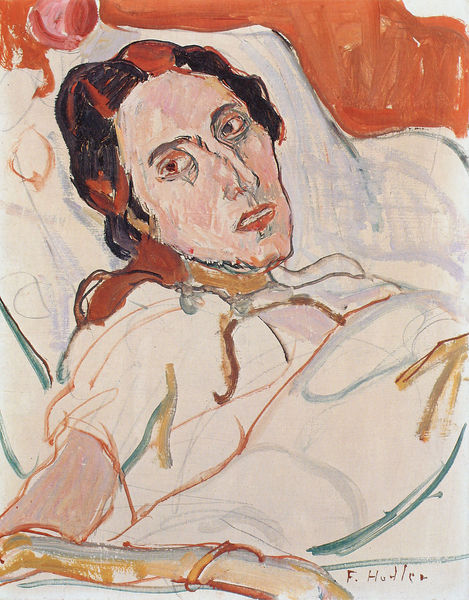
Titel: Die kranke Valentine Godé-Darel
Künstler: Ferdinand Hodler
Institution: Rudolf Staechelin’sche Familienstiftung
Schlagwörter: blau, gemälde, hand, weiß, gelb, frau, frisur, haar, mund, nase, schmuck, schwarz, zeichnung, blick, dame, rot, tuch, expressionismus, hochformat, alt, jung, arm, augen, blass, gesicht, tod, ärmel, bild, hände, portrait, porträt, signatur, öl, gold, haare, decke, kinn, lippen, rosa, schrift, liegen, moderne, modern, linien, kissen, schmal, halstuch, bett, bettdecke, liegend, dünn, krank, hakennase, hodler, kunst, lachs, bettzeug, armreif, sterben, krankheit, leiden, schmerz, kranke, krankenbett, kopfkissen, ferdinand hodler, f, kranle, f. hodler, hutler, hurtler